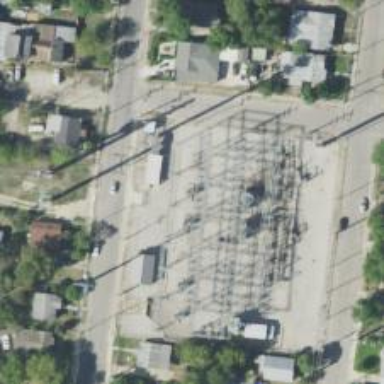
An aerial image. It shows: Switch used for power control.